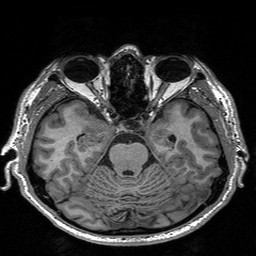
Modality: T1w
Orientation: coronal
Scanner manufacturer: siemens
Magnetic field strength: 3 T